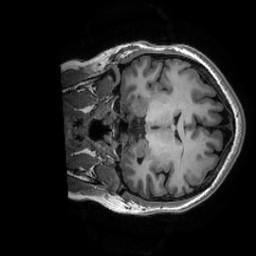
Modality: T1w
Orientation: coronal
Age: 30
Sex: female
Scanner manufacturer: ge
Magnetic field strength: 3 T
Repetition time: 0.0073 s
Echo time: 0.003 s